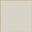
Piece: xx